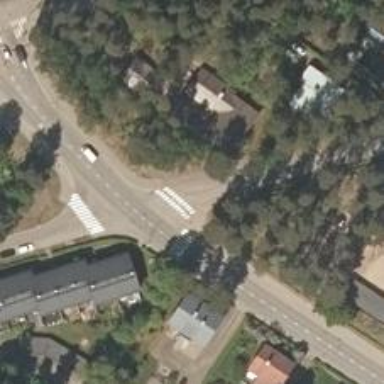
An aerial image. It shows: Road with "give way" sign.